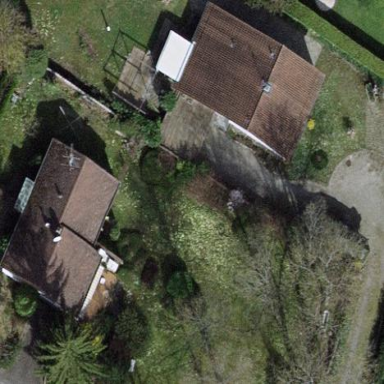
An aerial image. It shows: Garden enclosed by fence.